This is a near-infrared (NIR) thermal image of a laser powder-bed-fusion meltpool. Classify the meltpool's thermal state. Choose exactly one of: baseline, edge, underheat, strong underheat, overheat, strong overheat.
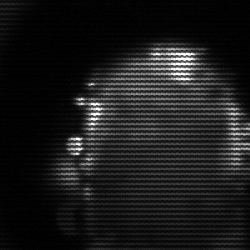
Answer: baseline